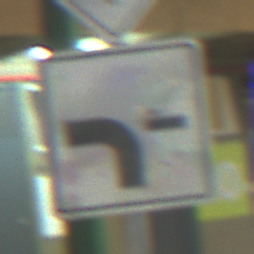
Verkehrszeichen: VerlaufVorfahrtsstrasse6
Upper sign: Vorfahrtsstrasse
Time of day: MorningAfternoon
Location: Roofed (Special)
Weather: NotSpecified
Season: NotSpecified
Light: Artificial